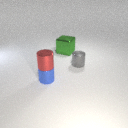
large green metal cube behind small blue metal cylinder